Brain MRI, t2w sequence, axial 2D slice.
Patient: age 44, sex F, weight 96 kg, height 1.95 m
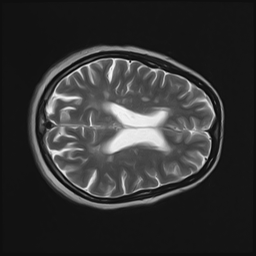